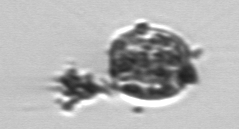
Label: Thalassiosira_TAG_external_detritus